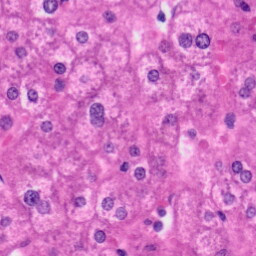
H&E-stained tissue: Liver